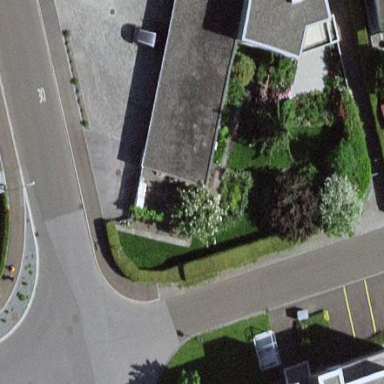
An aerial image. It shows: Garage.